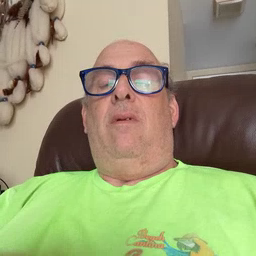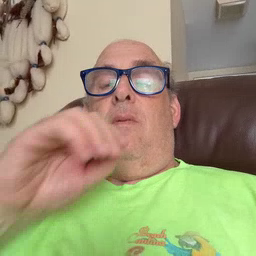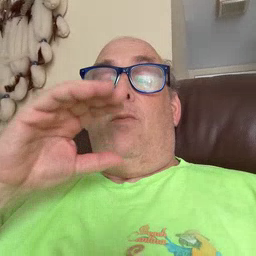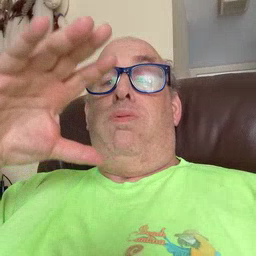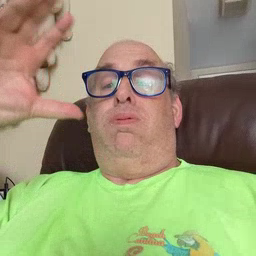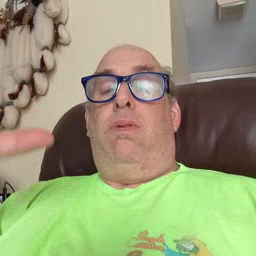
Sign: balloon